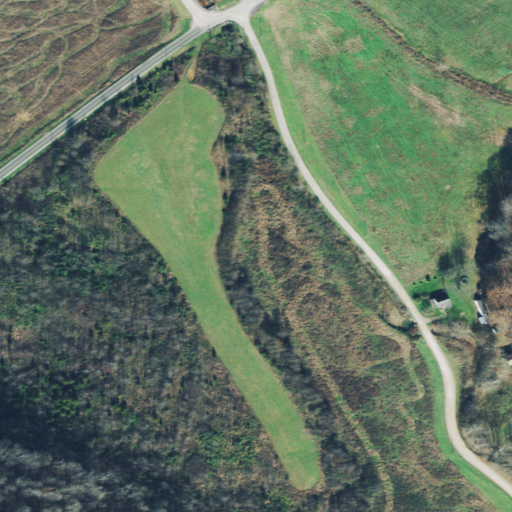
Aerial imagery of valley in Ohio named Shawnee Valley containing pasture, deciduous forest, low intensity development, open development, medium intensity development, and mixed forest